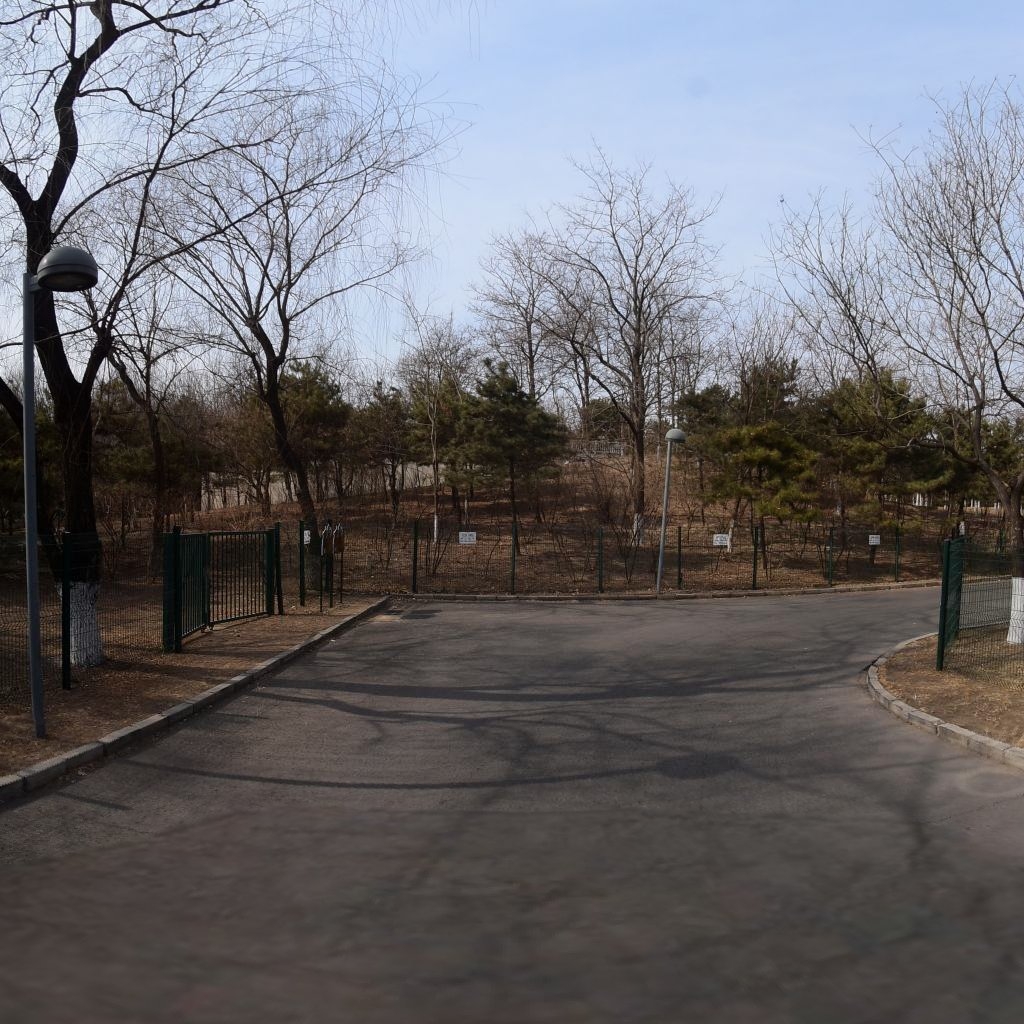
Region: Chaoyang
Road damage annotations: transverse crack, transverse crack